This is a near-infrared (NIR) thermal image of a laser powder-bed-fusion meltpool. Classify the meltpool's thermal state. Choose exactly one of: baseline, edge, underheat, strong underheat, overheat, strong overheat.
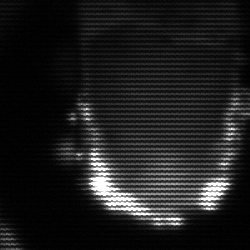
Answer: baseline